高一 · 立体几何学
已知正方体 $A B C D-A_{1} B_{1} C_{1} D_{1}$ 的棱长为 $3, M, N$ 分别为 $A B_{1}, A_{1} C_{1}$ 上的点, 且 $A_{1} N=A M$, $A M=2 M B_{1}, P, Q$ 分别为 $B B_{1}, B_{1} C_{1}$ 上的动点, 则折线 $M P Q N$ 长度的最小值为 $(\quad)$

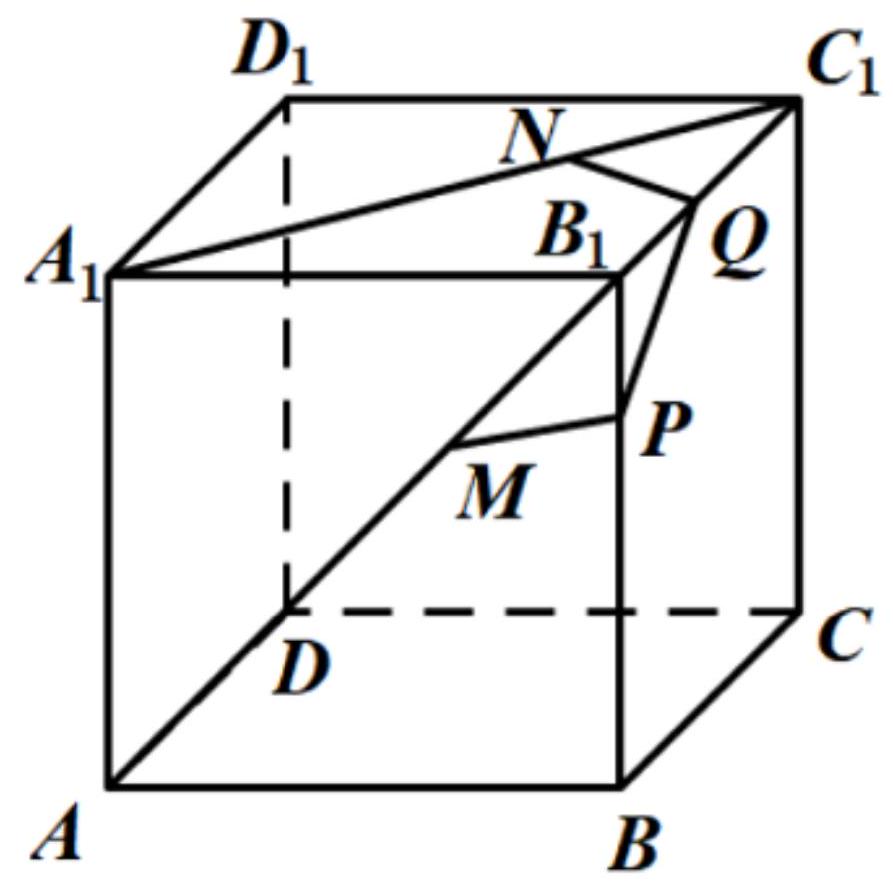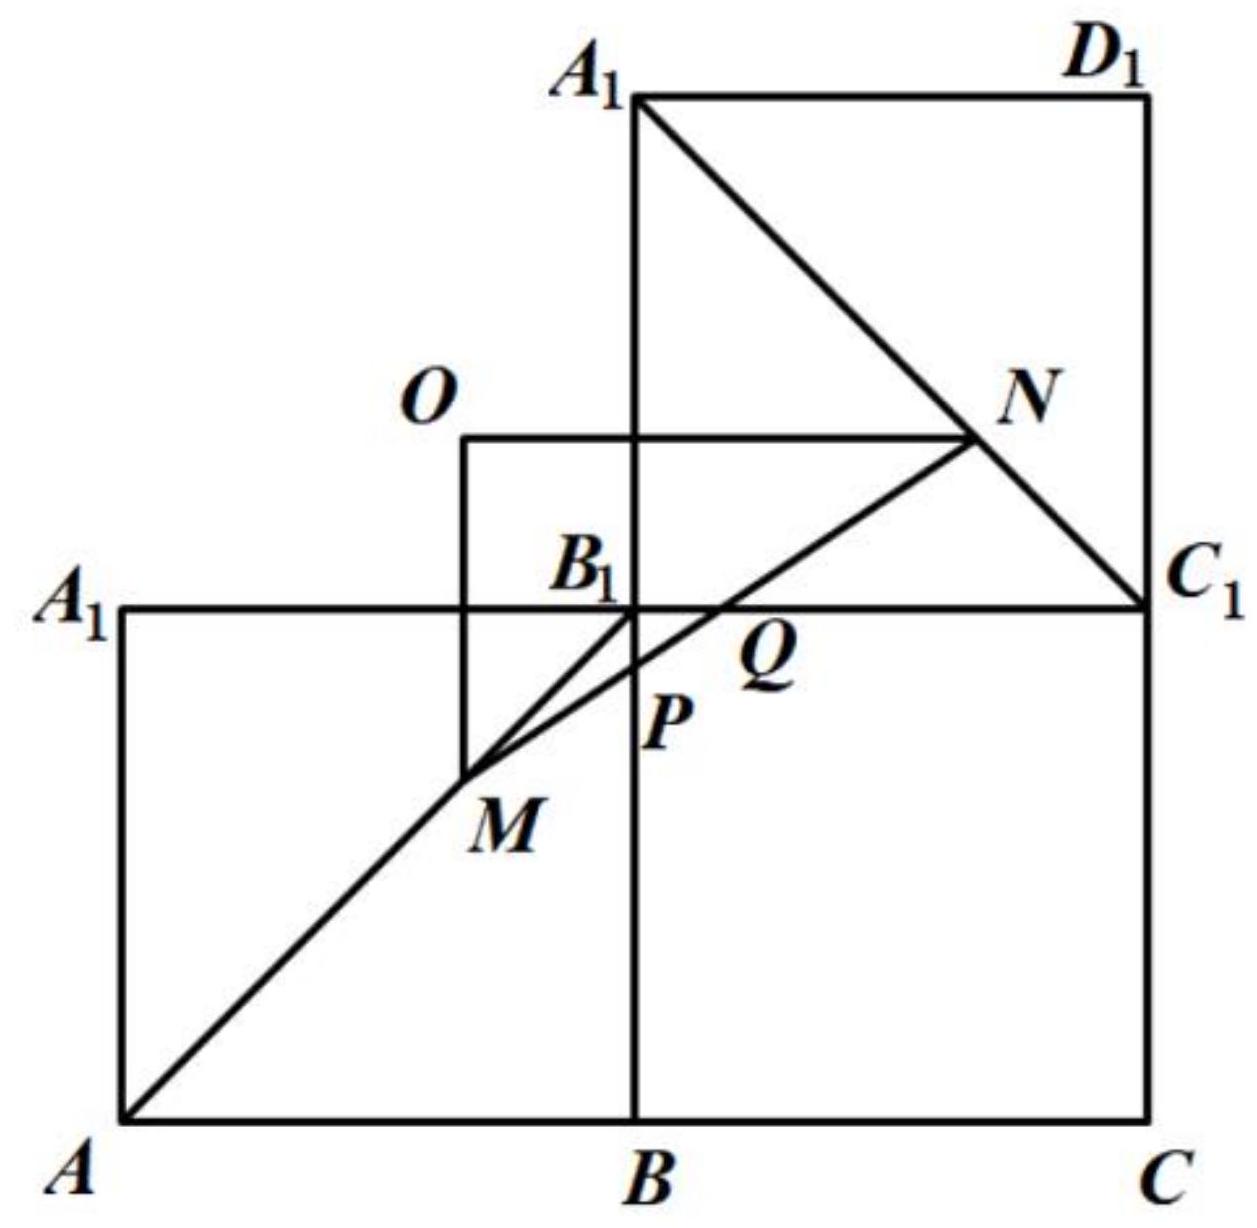
3
B. $\sqrt{13}$
C. $\sqrt{5}+\sqrt{2}$
D. $\sqrt{10}$
答案: B
解析: 【分析】

将折线 $M P Q N$ 化归到同一平面中, 利用两点间的距离最短, 即可求得答案.

【详解】

将折线 $M P Q N$ 所在平面展成平面图形，如图所示：

因为正方体的棱长为 3 , 且 $A_{1} N=A M, A M=2 M B_{1}$,

所以 $M, N$ 均为对角线上的三等分点, 作 $O N, O M$ 分别与正方形的边平行,

所以 $O N=3, O M=2$, 所以 $M N=\sqrt{3^{2}+2^{2}}=\sqrt{13}$,

所以折线 $M P Q N$ 长度的最小值为 $\sqrt{13}$.

故选: B.

【点睛】

本题考查立体几何中折线段的最小值问题, 考查降维思想的应用, 考查转化与化归思想和运用求解能力，求解的关键是将空间问题转化为平面问题.